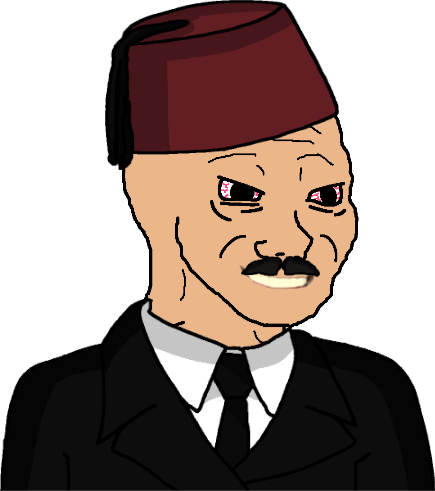
Label: 5_Coomer